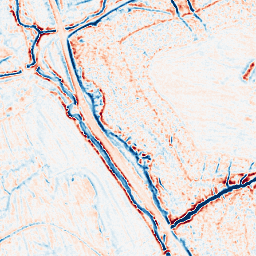
Category: edge_preserving
Decomposition family: bilateral
Decomposition parameters: d: 9
sigma_color: 100
sigma_space: 75
Upsampling method: linear_exact
Upsampling parameters: scale: 8
Upsampling scale: 8